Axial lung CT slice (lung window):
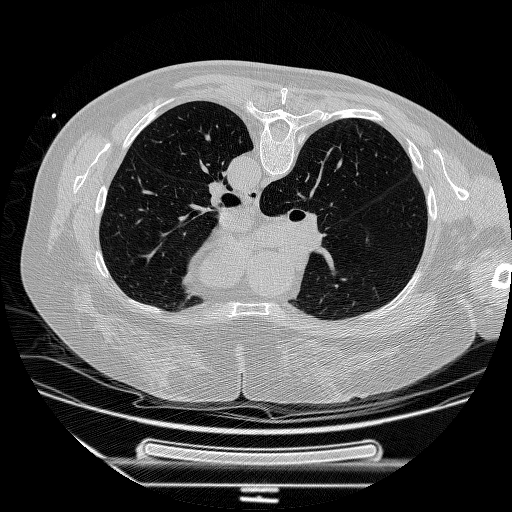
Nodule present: no